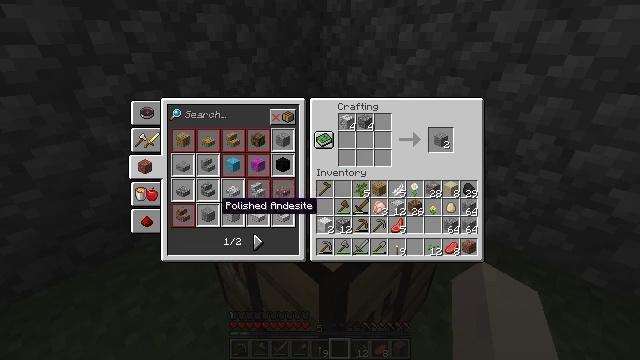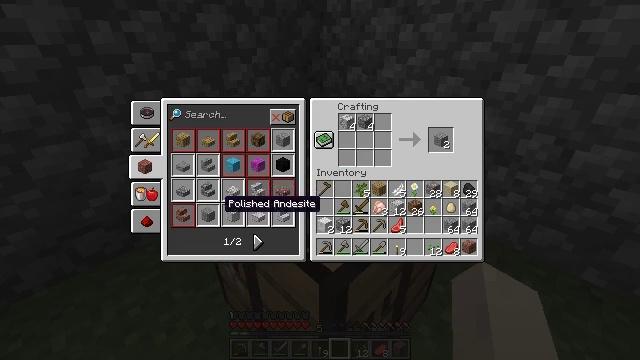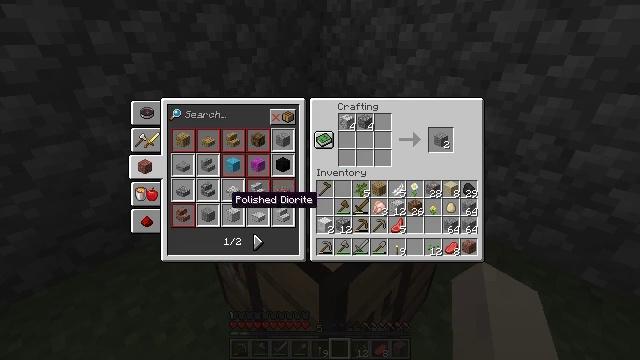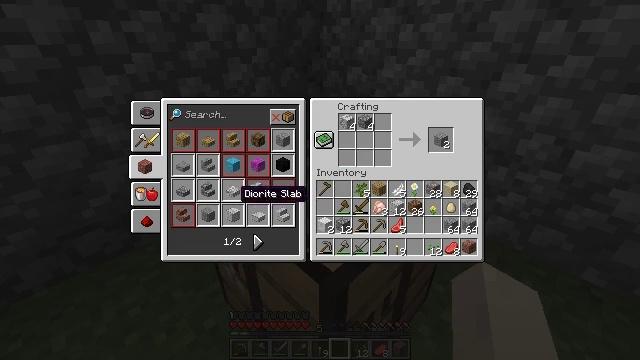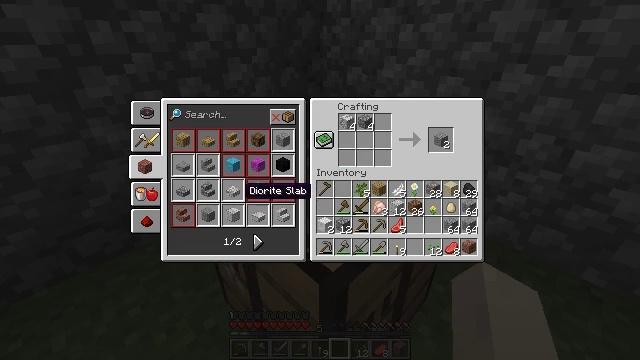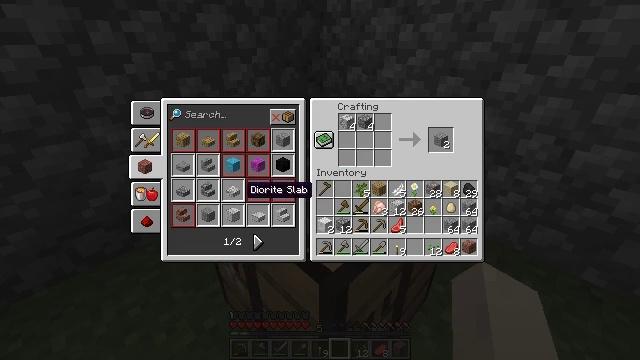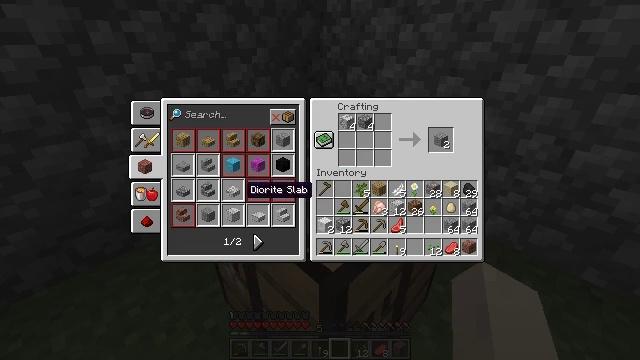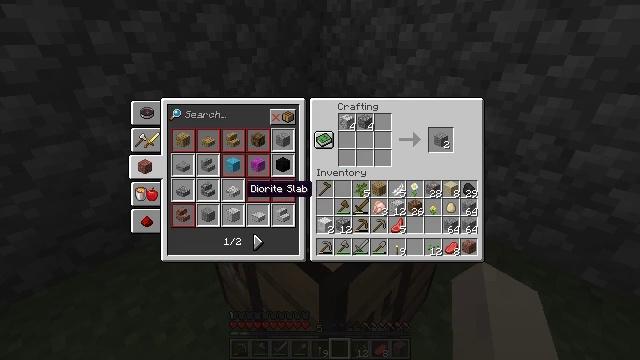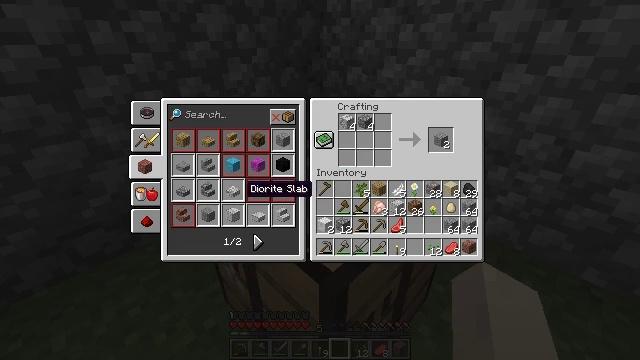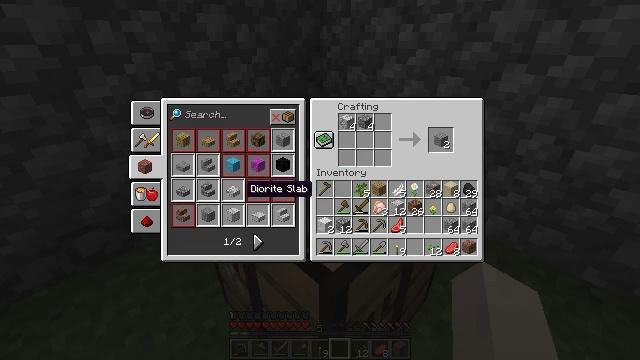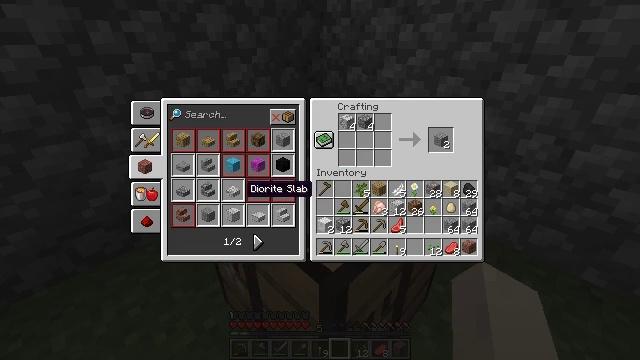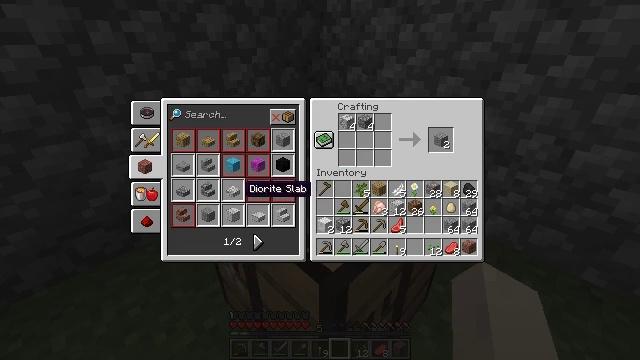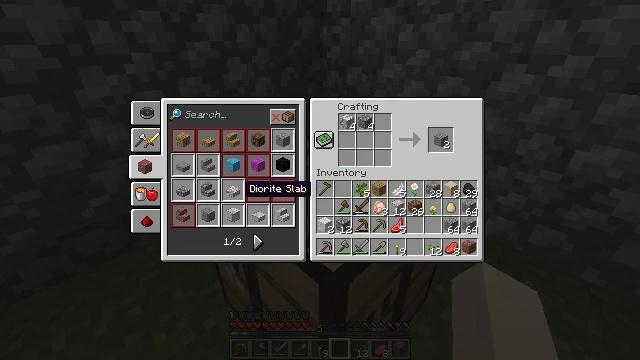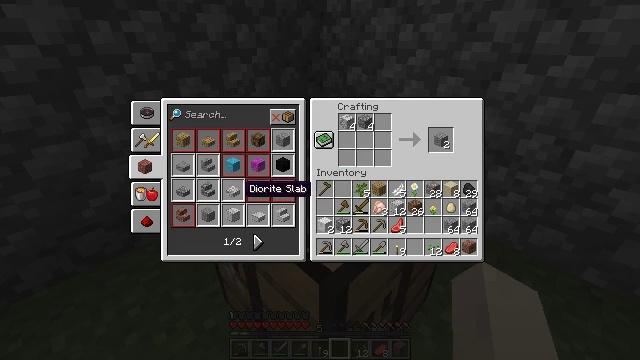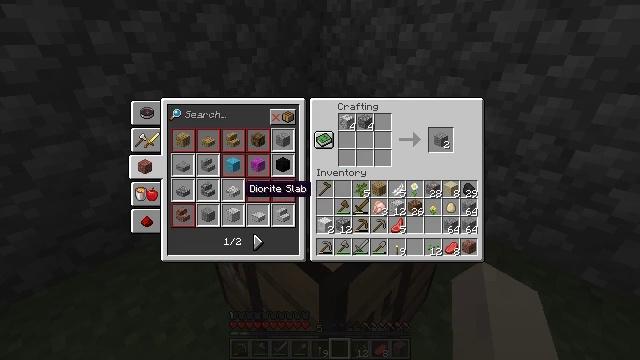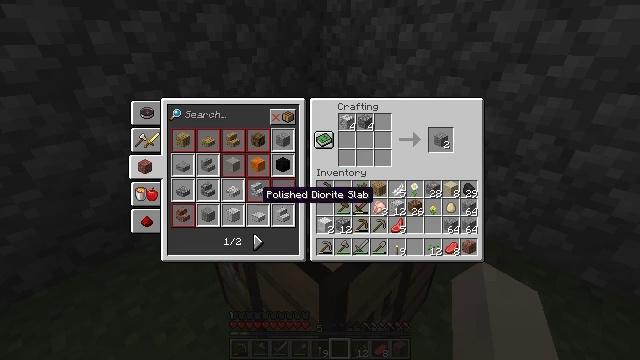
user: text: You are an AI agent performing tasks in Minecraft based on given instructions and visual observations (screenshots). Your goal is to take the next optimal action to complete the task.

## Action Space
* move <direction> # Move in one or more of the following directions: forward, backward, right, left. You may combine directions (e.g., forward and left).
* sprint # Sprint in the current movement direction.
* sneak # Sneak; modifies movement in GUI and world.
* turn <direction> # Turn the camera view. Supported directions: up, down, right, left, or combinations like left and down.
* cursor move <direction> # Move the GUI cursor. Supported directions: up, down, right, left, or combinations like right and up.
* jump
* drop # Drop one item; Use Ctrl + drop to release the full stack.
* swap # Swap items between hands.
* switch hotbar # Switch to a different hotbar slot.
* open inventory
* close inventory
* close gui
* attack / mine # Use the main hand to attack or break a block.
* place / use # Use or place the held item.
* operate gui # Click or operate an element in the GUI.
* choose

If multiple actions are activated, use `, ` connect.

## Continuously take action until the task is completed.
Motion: motion action
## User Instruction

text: Interact with the crafting table to craft an andesite slab.
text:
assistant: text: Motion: no_op
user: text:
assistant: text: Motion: cursor move right
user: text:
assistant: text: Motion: cursor move right
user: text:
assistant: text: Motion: no_op
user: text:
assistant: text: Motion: no_op
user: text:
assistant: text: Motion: no_op
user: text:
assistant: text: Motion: no_op
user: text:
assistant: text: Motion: no_op
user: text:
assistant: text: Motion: no_op
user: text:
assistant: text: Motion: no_op
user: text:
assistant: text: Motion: no_op
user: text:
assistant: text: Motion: no_op
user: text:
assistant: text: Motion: no_op
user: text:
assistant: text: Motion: no_op
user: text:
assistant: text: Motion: cursor move right
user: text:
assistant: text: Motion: cursor move right
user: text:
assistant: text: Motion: no_op
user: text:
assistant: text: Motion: no_op
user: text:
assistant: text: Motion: no_op
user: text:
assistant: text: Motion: no_op
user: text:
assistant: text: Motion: no_op
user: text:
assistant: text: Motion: no_op
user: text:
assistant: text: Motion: no_op
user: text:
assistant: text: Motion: no_op
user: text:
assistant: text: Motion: no_op
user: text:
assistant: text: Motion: cursor move right and up
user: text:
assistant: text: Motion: cursor move right and up
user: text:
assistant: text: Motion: cursor move up
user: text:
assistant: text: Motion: no_op
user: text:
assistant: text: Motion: no_op